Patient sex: M
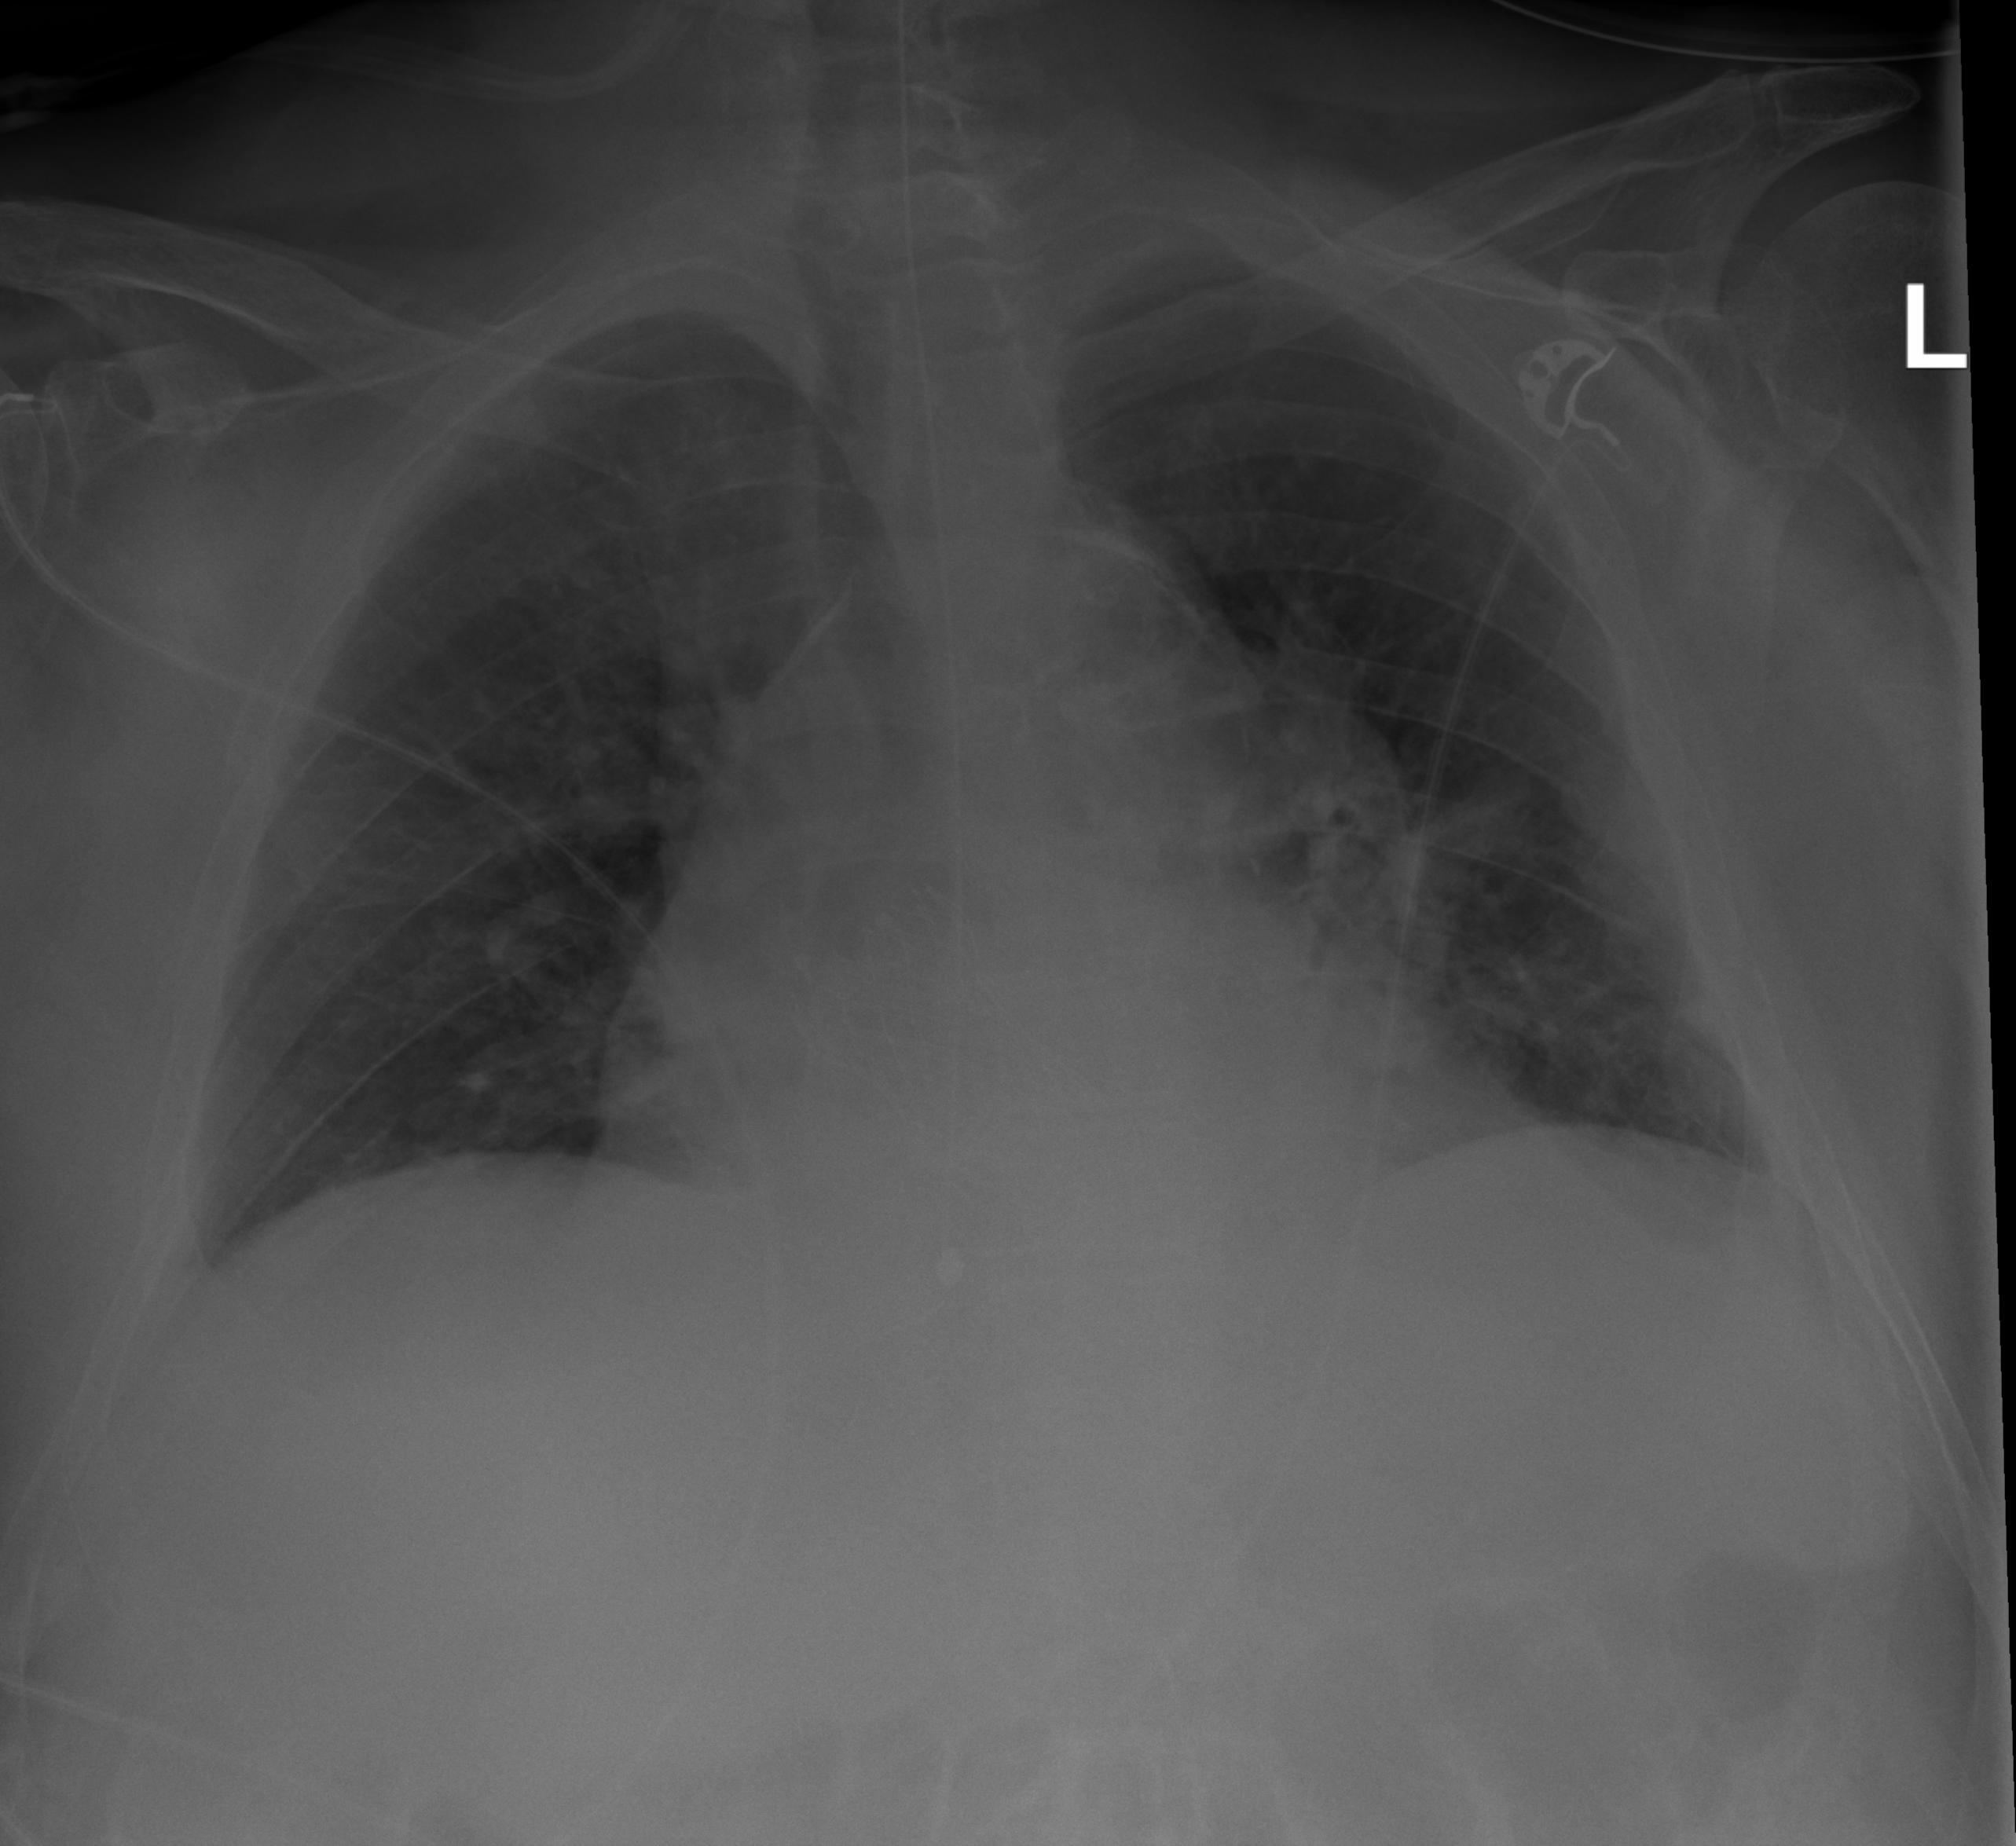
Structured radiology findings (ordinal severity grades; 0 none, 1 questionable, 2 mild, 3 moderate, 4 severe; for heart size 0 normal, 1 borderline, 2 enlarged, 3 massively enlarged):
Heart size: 2
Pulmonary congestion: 0
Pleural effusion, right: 0
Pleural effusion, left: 0
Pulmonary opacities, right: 0
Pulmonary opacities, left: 2
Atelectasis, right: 0
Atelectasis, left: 0